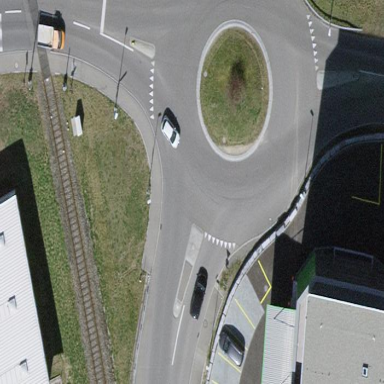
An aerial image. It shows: Unclassified road that forms roundabout at the junction.